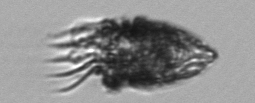
Label: Tintinnopsis